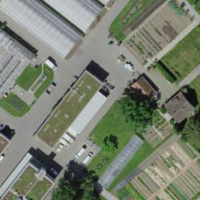
EUNIS habitat code: 54
Species observed at this site:
Pieris rapae
Graphocephala fennahi
Araschnia levana
Aglais urticae
Pieris brassicae